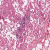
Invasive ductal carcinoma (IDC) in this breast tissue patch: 0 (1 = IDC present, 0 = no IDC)